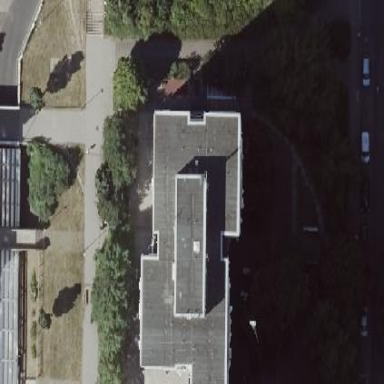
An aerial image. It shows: Building with apartments and flat roof.